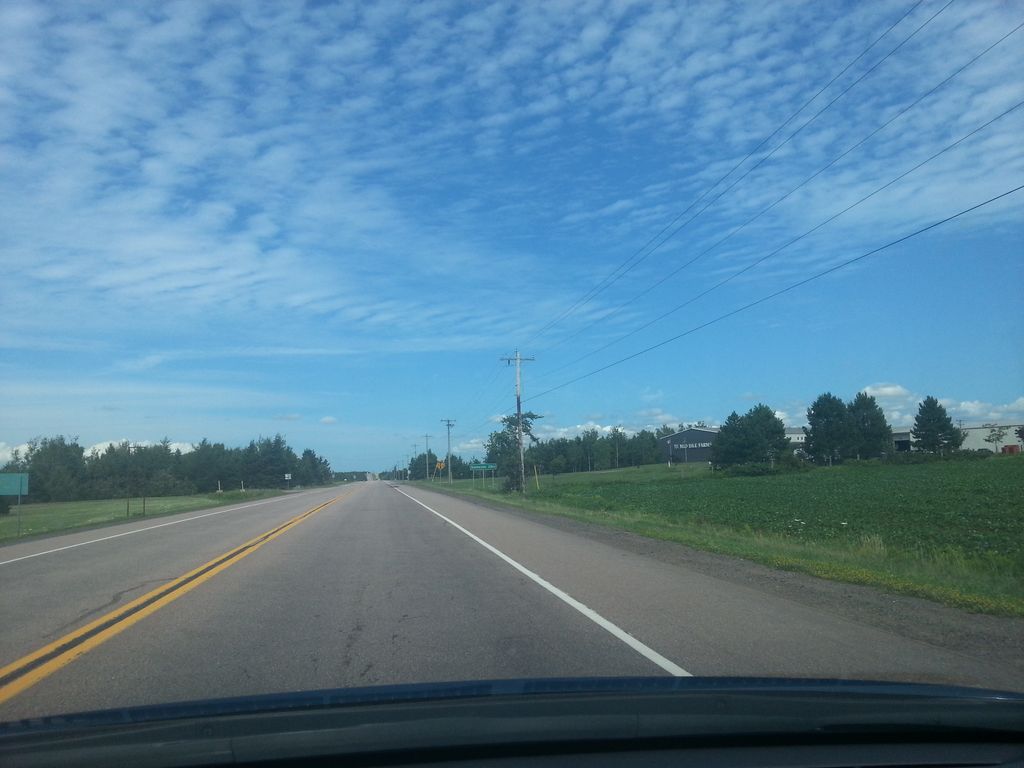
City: charlottetown